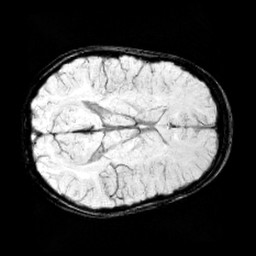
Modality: minIP
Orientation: axial
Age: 9
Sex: female
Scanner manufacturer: siemens
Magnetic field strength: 3 T
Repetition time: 0.027 s
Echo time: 0.02 s